Field crop: maize
Growth stage: 1
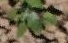
Species: chenopodium